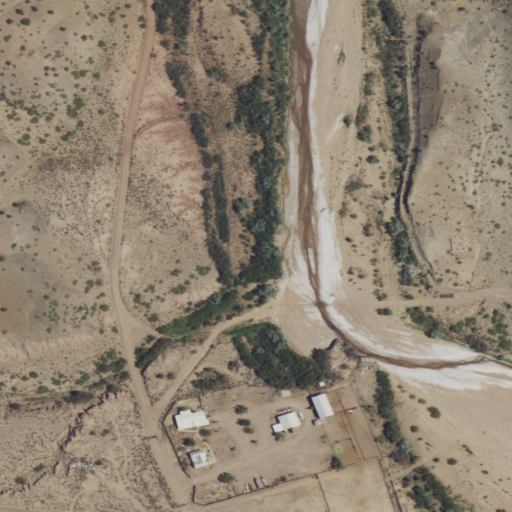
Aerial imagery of valley in New Mexico named Cañon del Tanque Hondo containing shrub, grassland, open development, and medium intensity development